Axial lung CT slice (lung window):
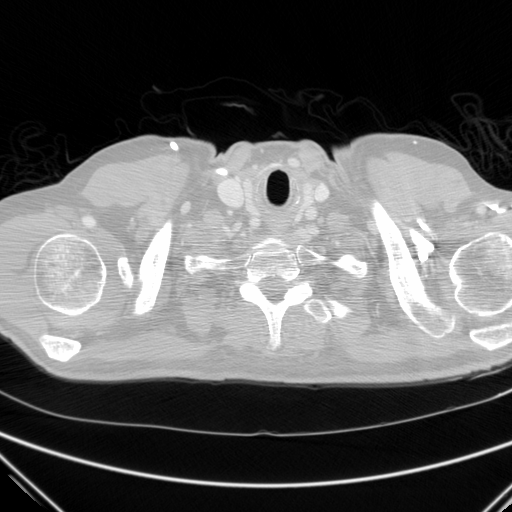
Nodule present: no